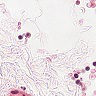
Metastatic tissue present: no